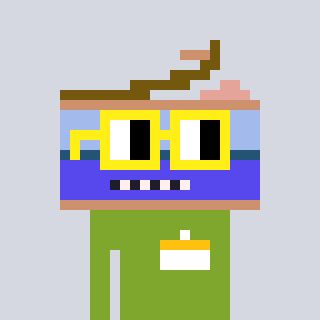
a pixel art character with square yellow glasses, a canned ham-shaped head and a slimegreen-colored body on a cool background